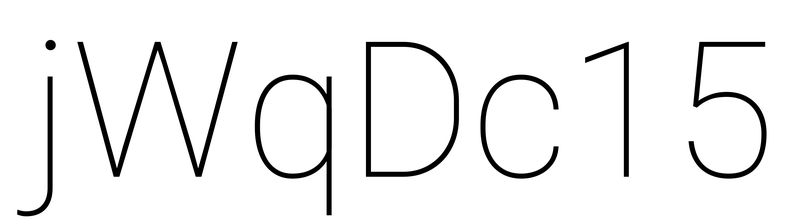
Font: Roboto_Thin